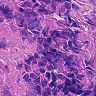
Metastatic tissue present: no